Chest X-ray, PA view. Patient: 36 years old, sex F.
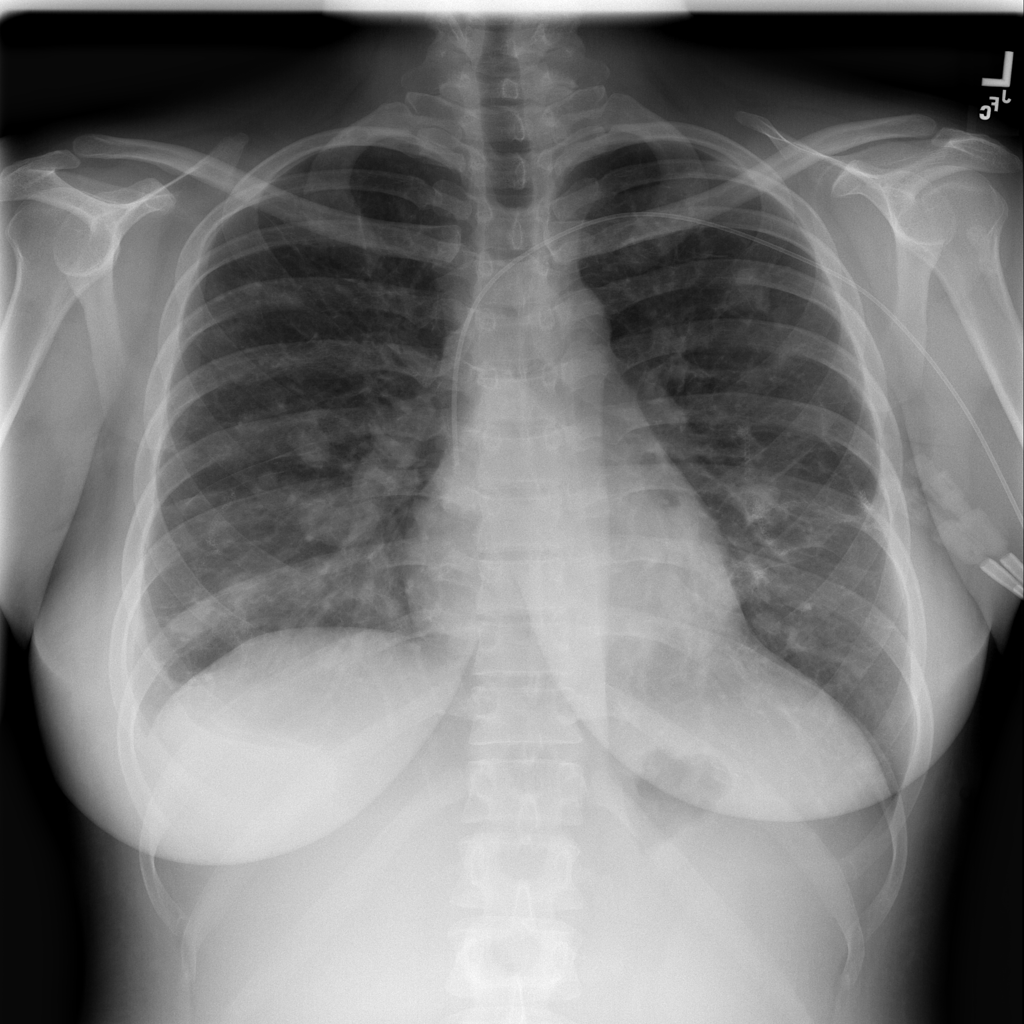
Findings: Nodule